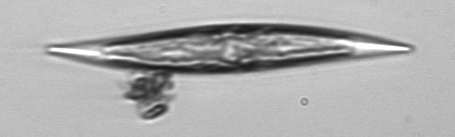
Label: Pleurosigma